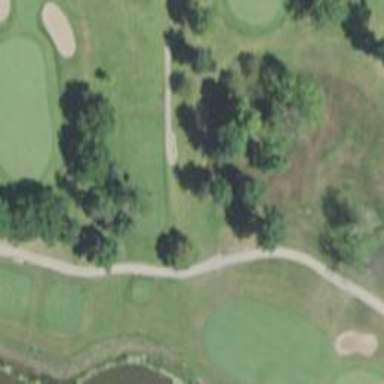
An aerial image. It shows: Pathway for golfing.